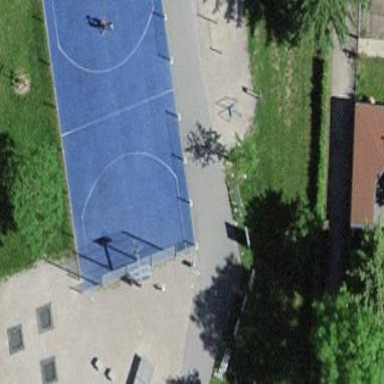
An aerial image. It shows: Basketball court on pitch.